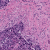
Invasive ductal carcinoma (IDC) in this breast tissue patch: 1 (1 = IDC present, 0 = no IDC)